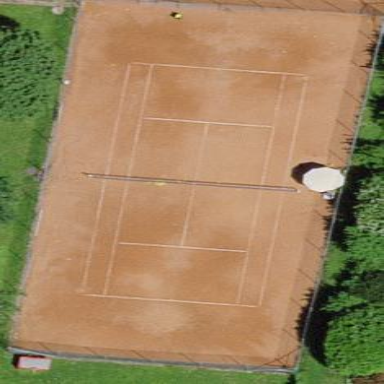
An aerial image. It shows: Tennis court on the leisure land pitch.